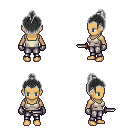
a pixel art fantasy rpg character, female body template, human, tanned skin, white pirate shirt, metal pants, gray short topknot hairstyle, metal gloves, dagger, four views (front, back, left, right), 2x2 character sprite sheet, small pixel art, hard edges, no anti-aliasing